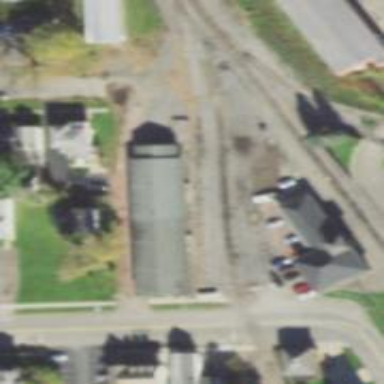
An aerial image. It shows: Rail spur service.